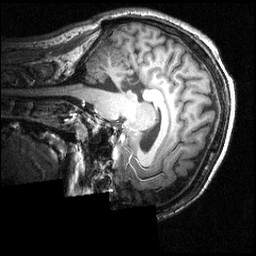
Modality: T1w
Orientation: sagittal
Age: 24
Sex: male
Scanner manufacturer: siemens
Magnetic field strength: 3.951 T
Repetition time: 1.5 s
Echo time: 0.00335 s